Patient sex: F
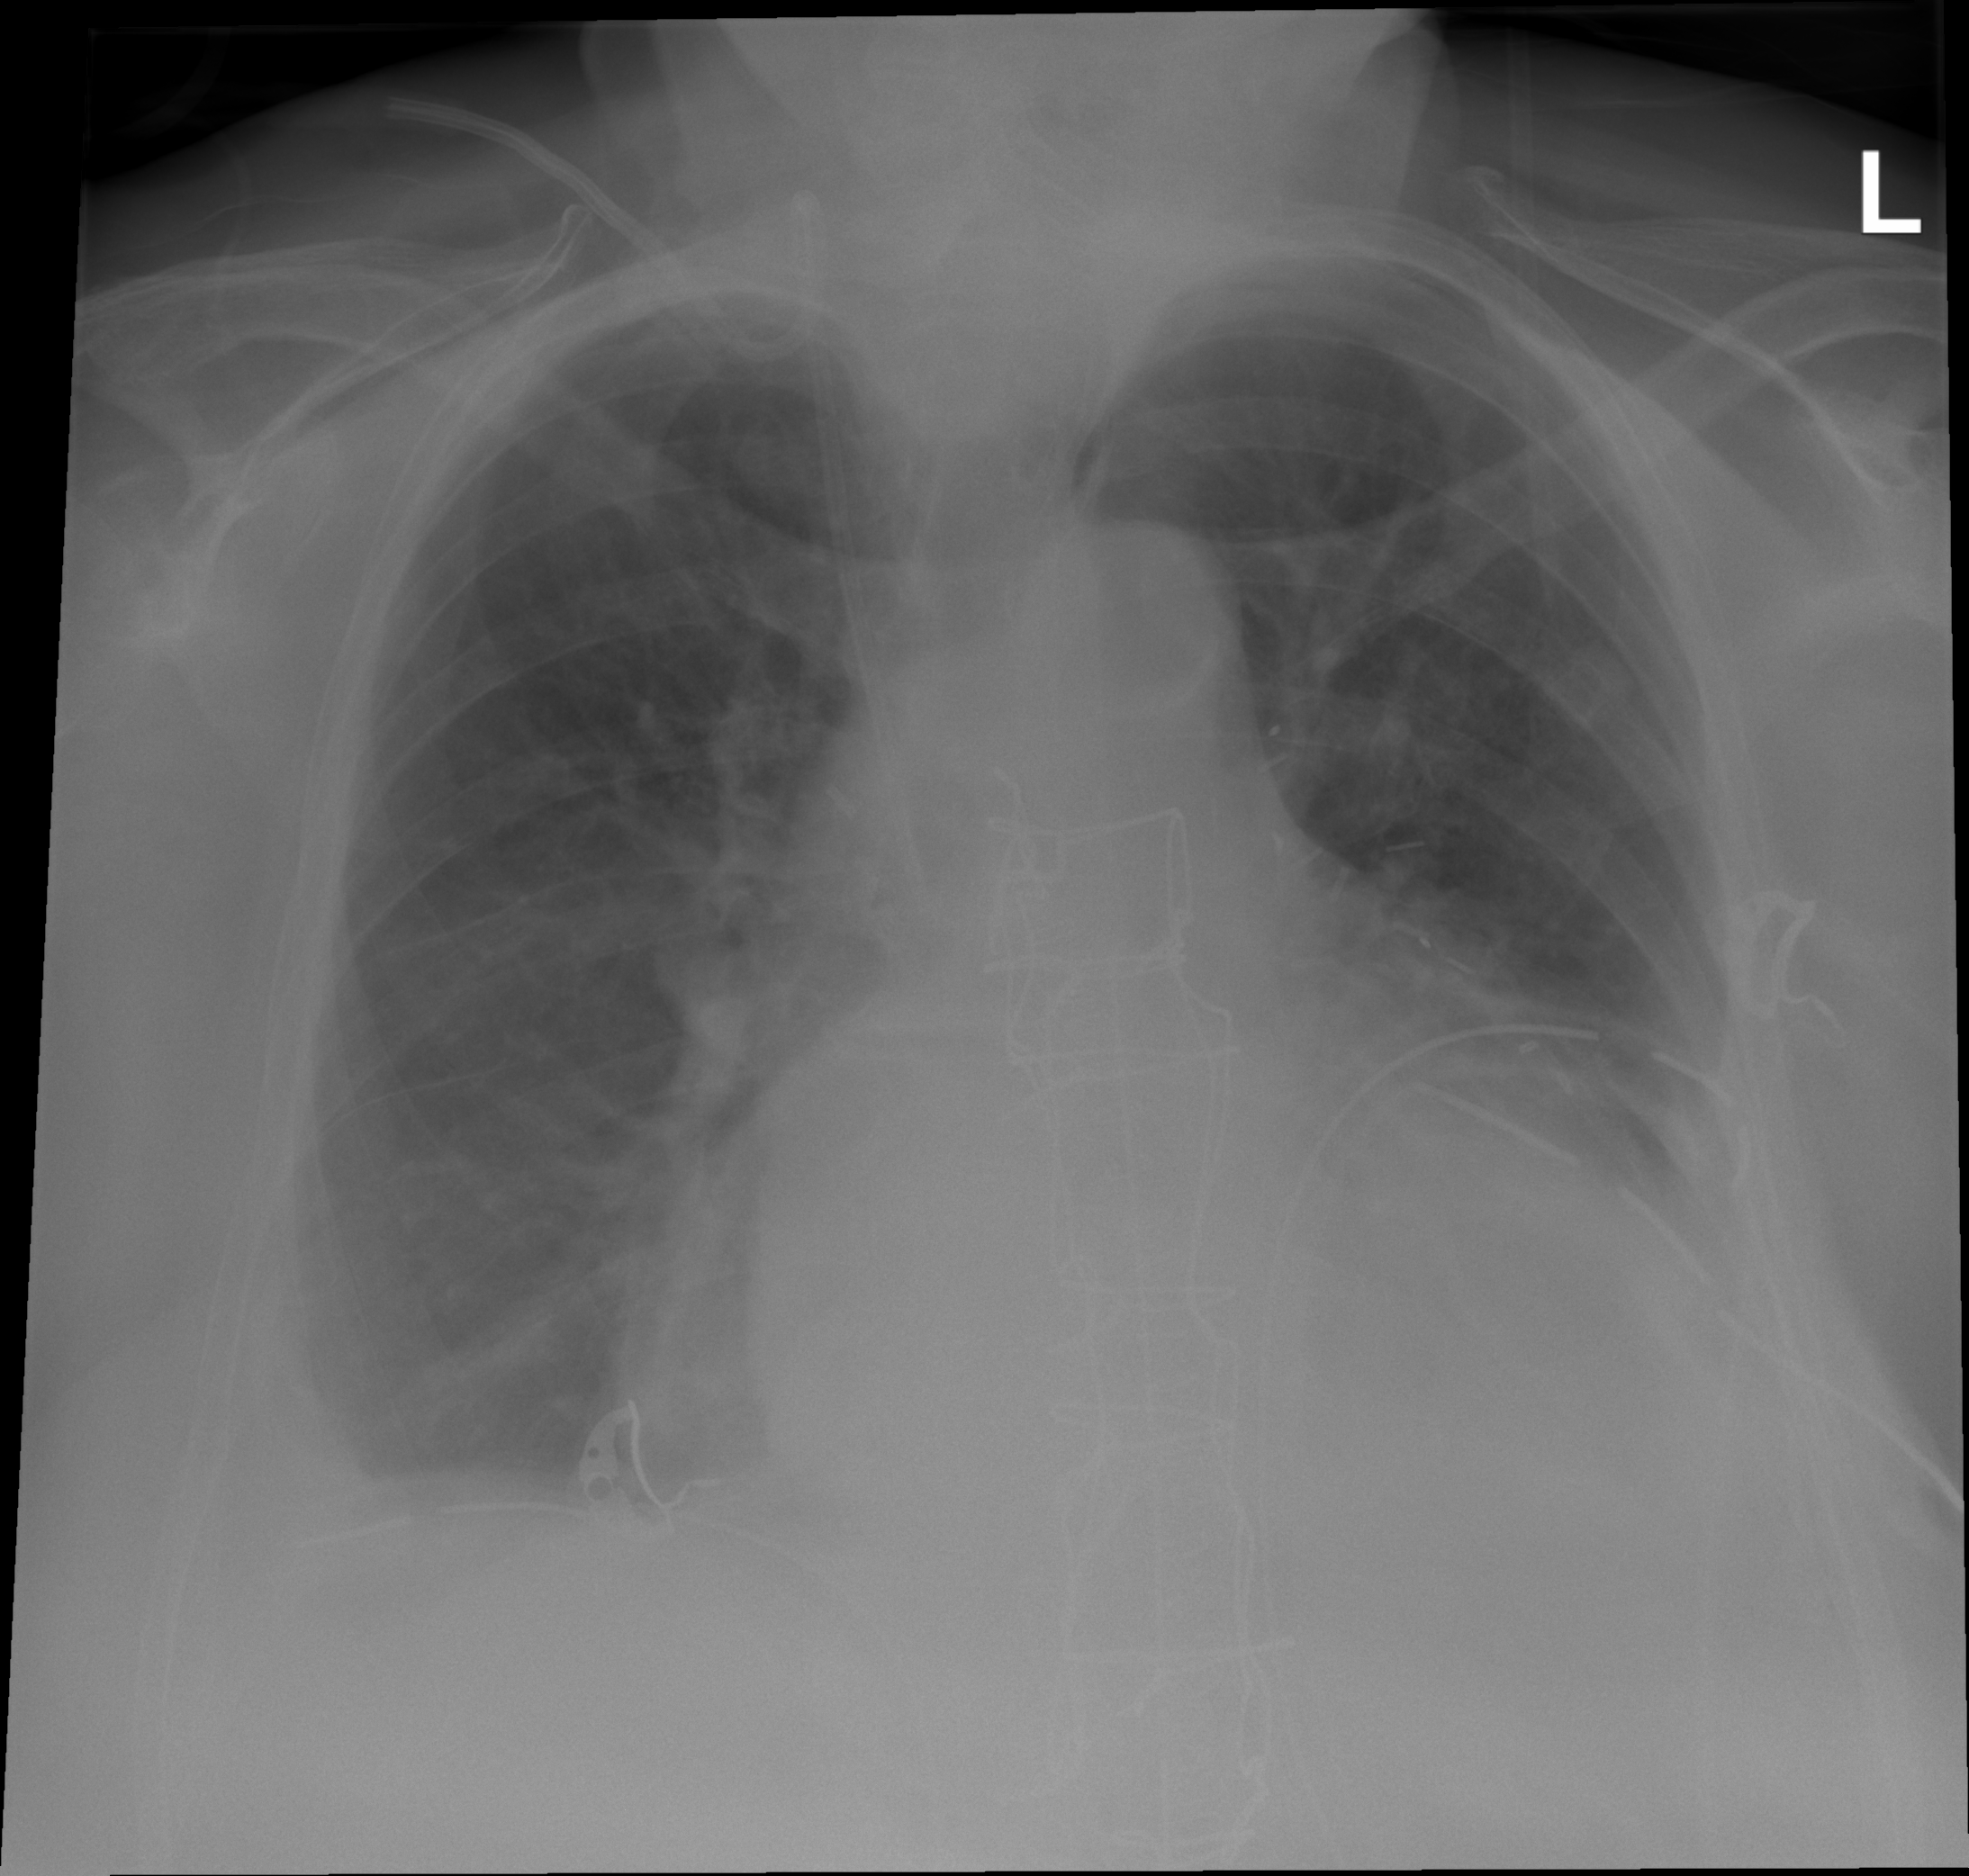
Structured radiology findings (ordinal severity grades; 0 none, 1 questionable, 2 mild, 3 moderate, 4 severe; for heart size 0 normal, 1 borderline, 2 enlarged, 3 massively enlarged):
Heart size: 3
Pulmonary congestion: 2
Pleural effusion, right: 2
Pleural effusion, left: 2
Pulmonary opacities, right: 2
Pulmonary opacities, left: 0
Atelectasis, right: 2
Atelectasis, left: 2